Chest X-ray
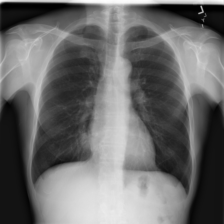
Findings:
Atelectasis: negative
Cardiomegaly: negative
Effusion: negative
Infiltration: negative
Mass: positive
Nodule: negative
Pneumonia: negative
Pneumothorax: negative
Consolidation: negative
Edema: negative
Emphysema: negative
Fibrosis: negative
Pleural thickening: negative
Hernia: negative